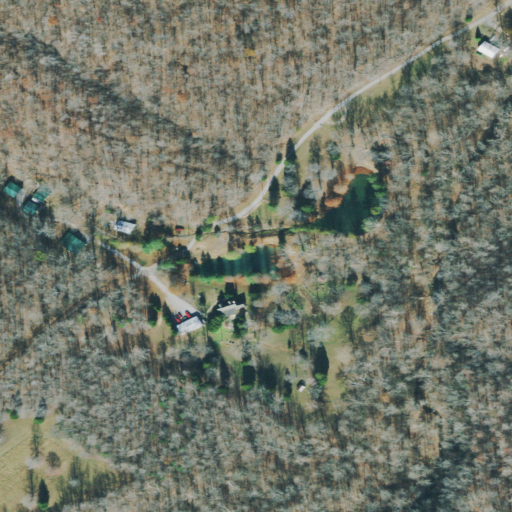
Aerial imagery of valley in Tennessee named McGiffin Hollow containing deciduous forest, open development, mixed forest, grassland, woody wetlands, and pasture